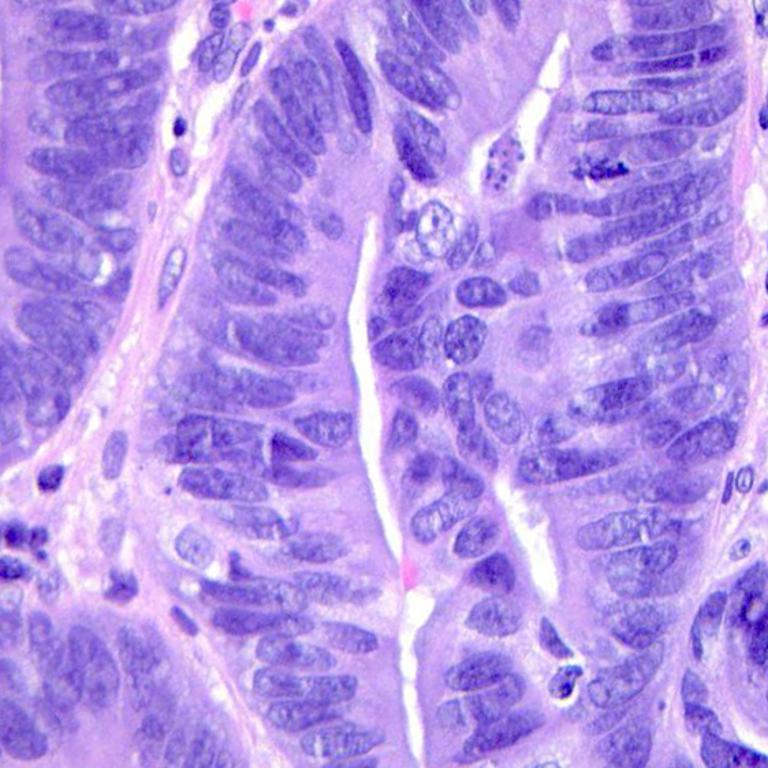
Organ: colon
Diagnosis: adenocarcinomas